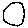
Label: circle